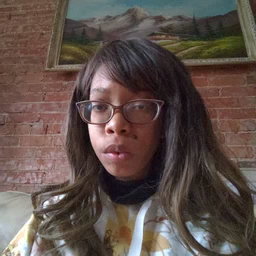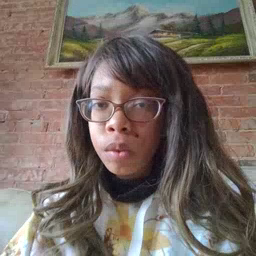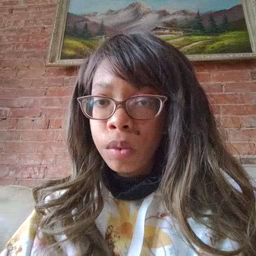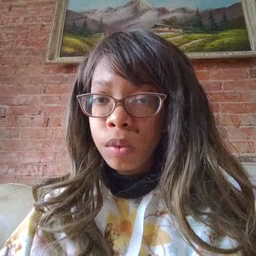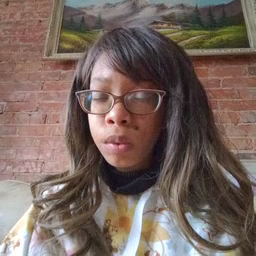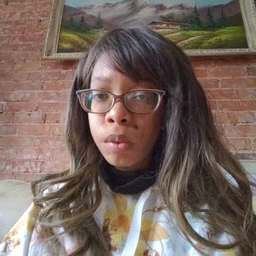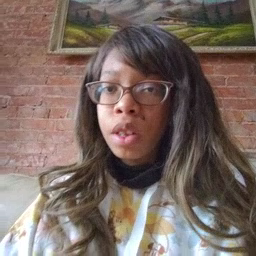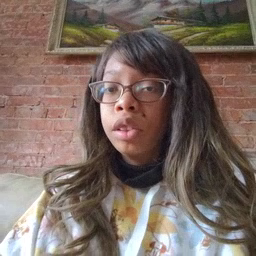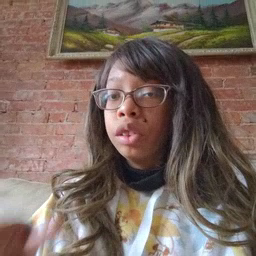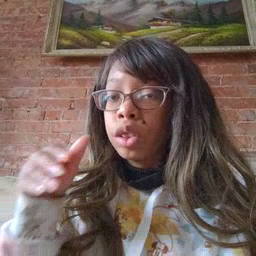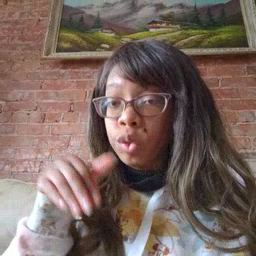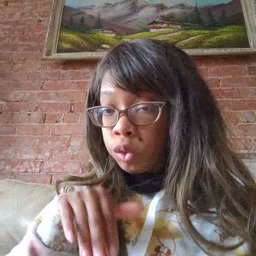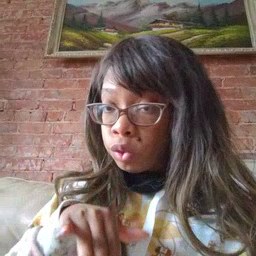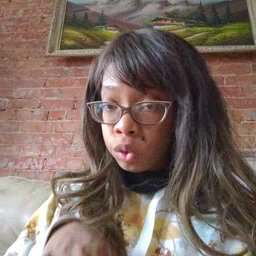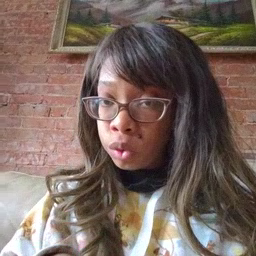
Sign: into